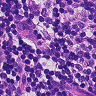
Metastatic tissue present: no